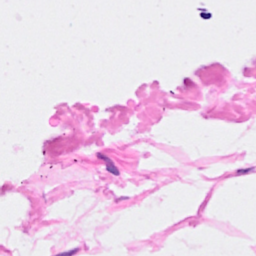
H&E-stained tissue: Breast